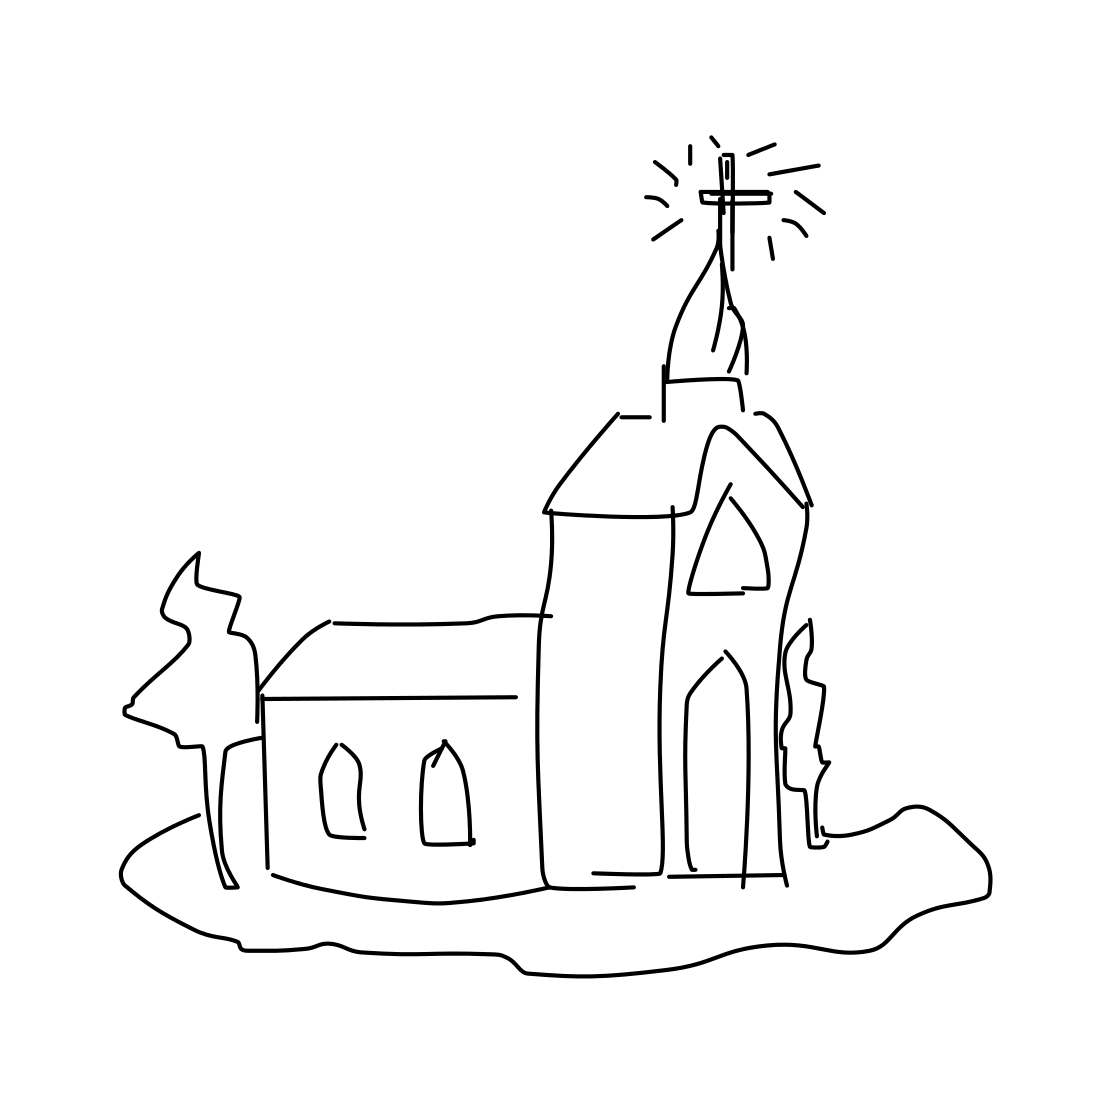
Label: church